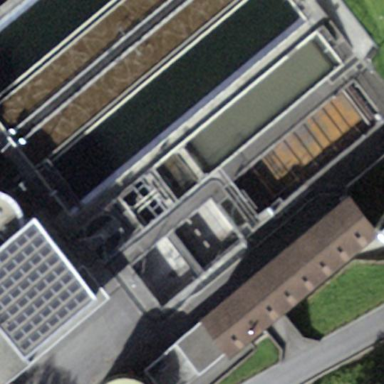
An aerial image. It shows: Industrial area with man-made wastewater plant.